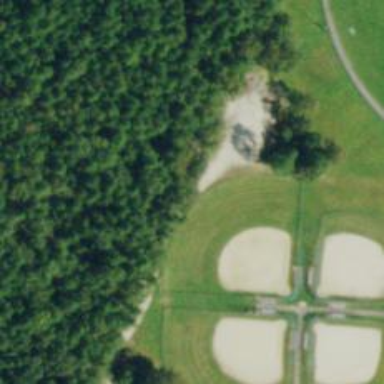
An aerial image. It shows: Baseball pitch for leisure and sports activities.